Aerial crown-view tile of a tropical tree (Barro Colorado Island, Panama), acquired 20241014:
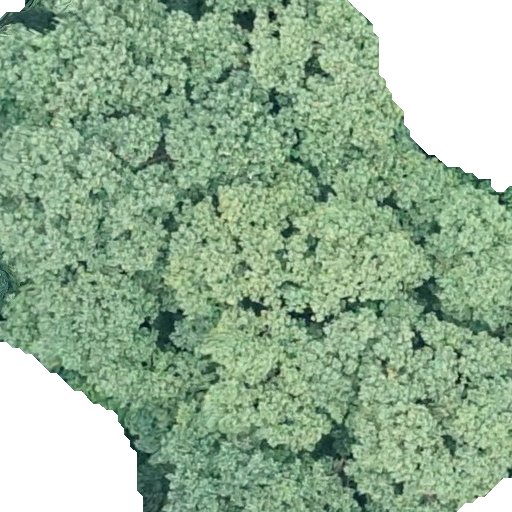
Species: Hieronyma alchorneoides
GBIF accepted scientific name: Hieronyma alchorneoides
Crown area: 441.561 m²